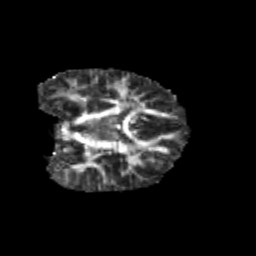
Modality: FA
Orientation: coronal
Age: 10
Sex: female
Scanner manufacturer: siemens
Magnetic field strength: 3 T
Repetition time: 3.8 s
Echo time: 0.07 s